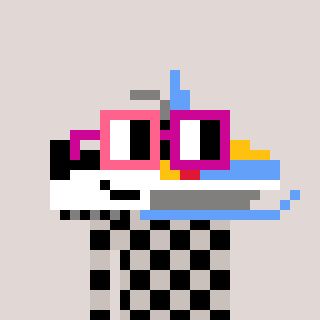
a pixel art character with square pink and red glasses, a snowmobile-shaped head and a foggrey-colored body on a warm background